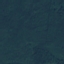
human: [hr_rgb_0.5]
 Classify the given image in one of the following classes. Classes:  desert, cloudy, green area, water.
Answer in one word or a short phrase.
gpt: green area